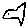
Label: fish